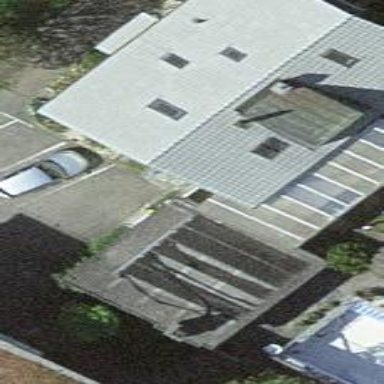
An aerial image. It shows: Residential building.